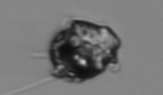
Label: Proterythropsis